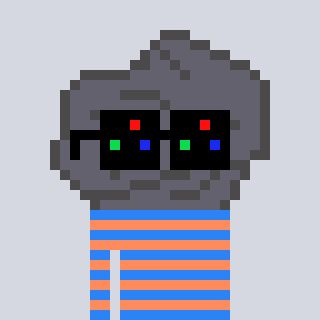
a pixel art character with square black sunglasses, a rock-shaped head and a peachy-colored body on a cool background